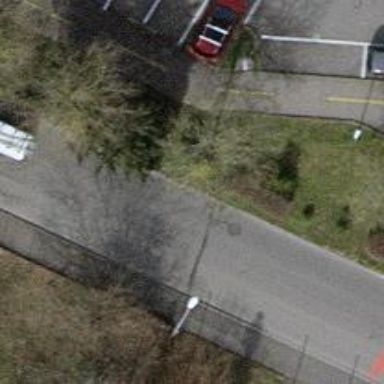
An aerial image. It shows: Evergreen needle-leaved tree.